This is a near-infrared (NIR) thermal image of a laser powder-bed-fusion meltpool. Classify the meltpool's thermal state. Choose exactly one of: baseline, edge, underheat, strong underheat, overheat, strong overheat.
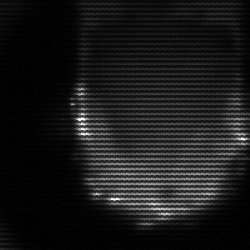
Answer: baseline